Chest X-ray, PA view. Patient: 20 years old, sex M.
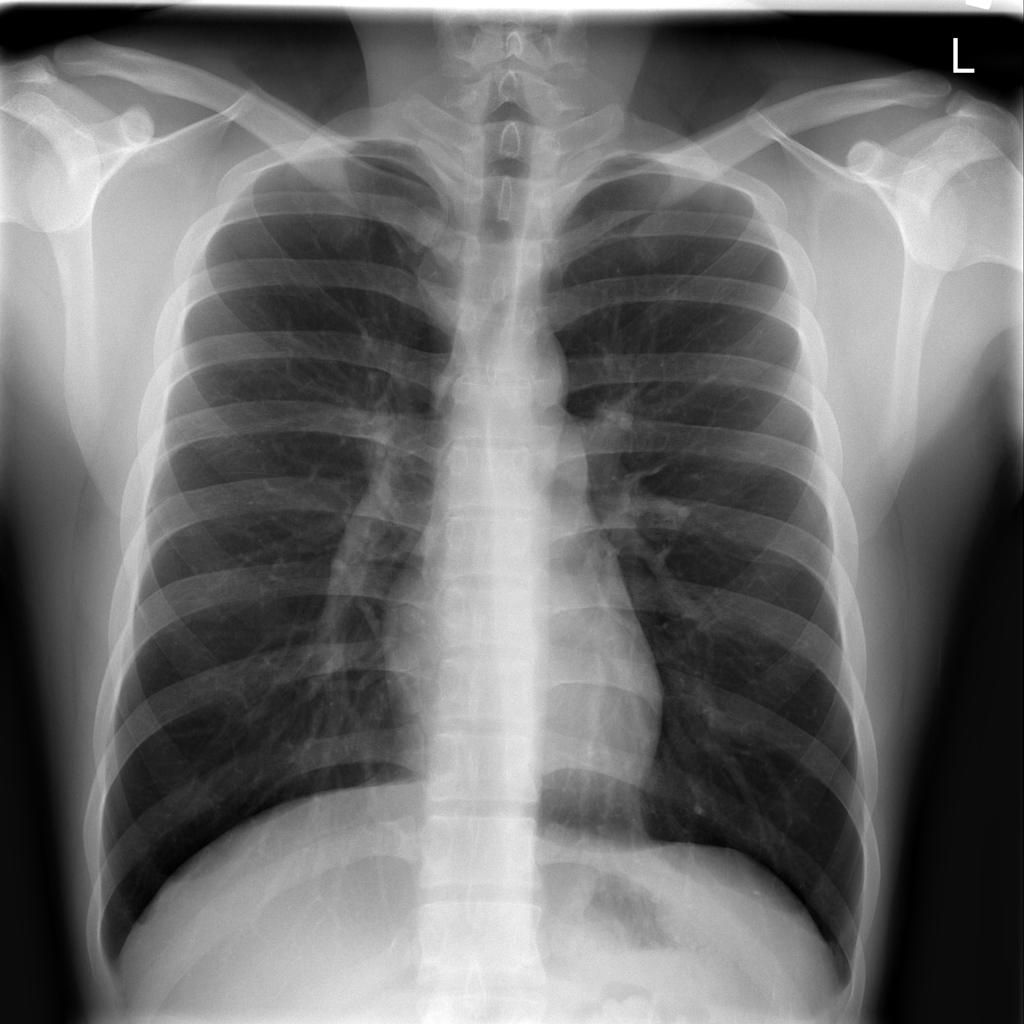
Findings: No Finding